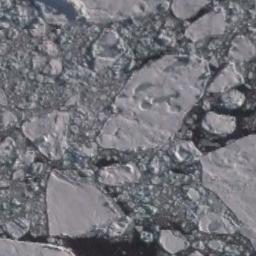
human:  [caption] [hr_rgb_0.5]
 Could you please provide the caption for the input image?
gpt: A huge block of ice of countless sizes of ice floats on the blue sea, Covering the sea .

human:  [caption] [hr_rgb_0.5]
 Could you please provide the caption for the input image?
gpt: There are different shapes of sea ice .

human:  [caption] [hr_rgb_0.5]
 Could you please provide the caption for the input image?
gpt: Several large pieces of sea ice and a lot of small pieces of sea ice gather together .

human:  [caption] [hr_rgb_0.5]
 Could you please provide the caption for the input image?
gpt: There are many ice on the black sea .

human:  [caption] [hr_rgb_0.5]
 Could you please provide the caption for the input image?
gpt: There are many sea ice linked into sheets .